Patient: sex M, age 30
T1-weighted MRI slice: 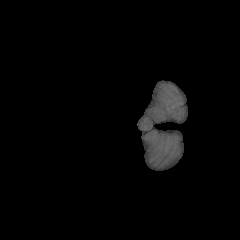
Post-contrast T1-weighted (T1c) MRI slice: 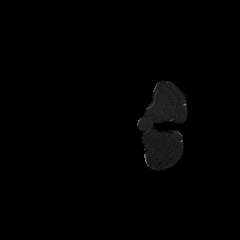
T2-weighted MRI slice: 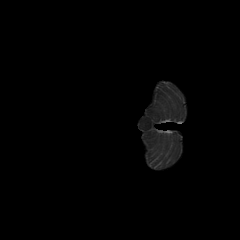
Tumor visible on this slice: no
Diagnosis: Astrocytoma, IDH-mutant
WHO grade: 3